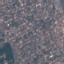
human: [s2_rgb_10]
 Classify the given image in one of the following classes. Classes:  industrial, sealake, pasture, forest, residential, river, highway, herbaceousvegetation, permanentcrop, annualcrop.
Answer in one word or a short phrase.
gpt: Residential